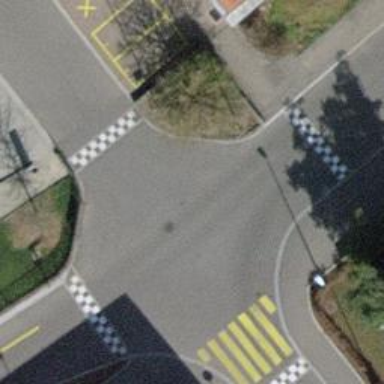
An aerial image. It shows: Traffic calming table.